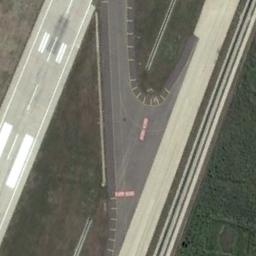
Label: runway